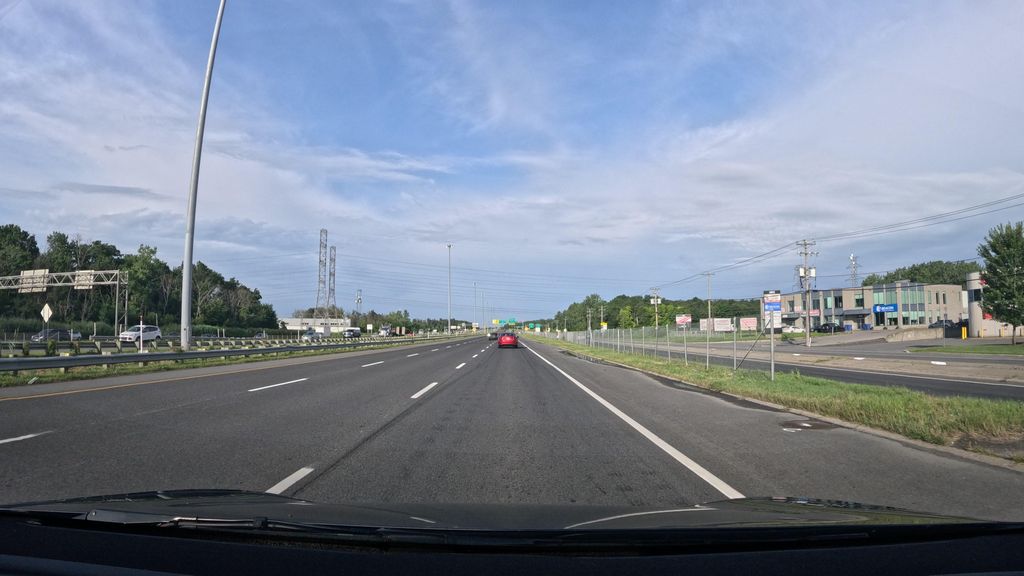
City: montreal